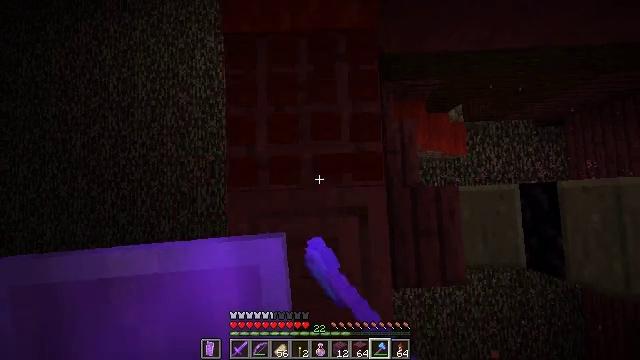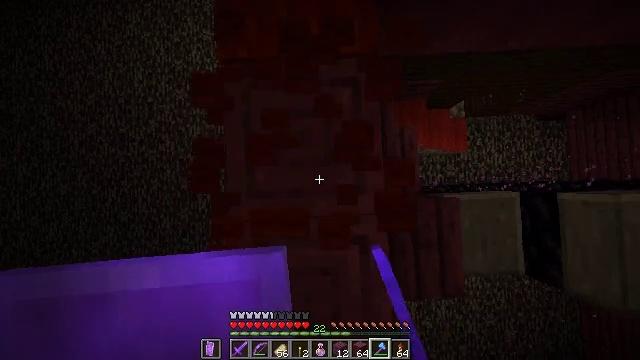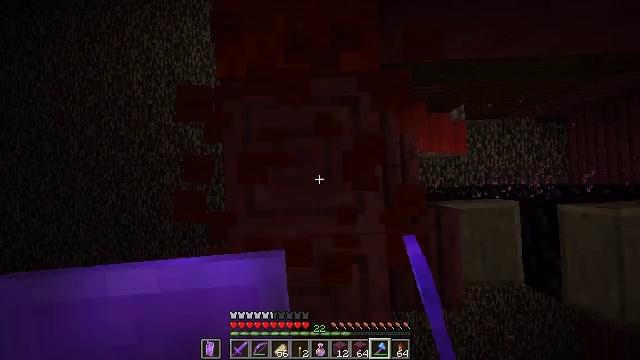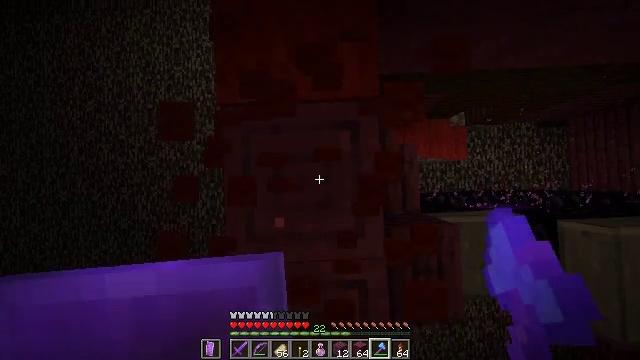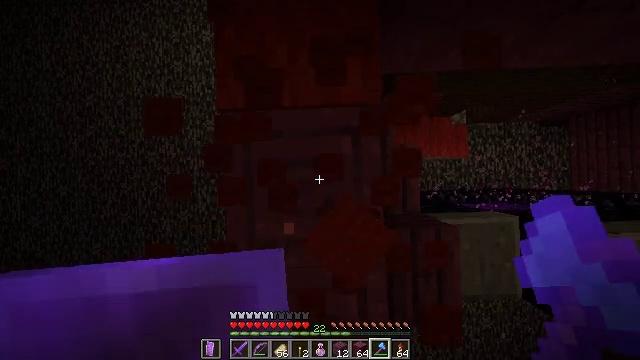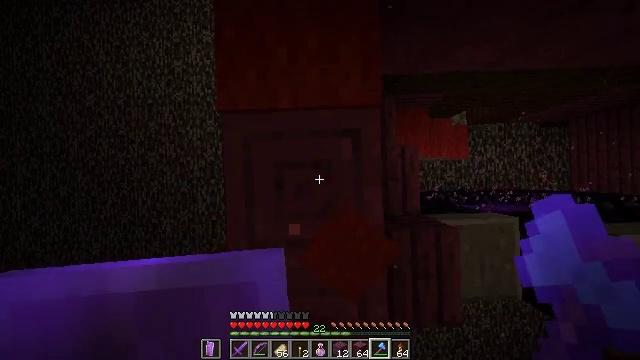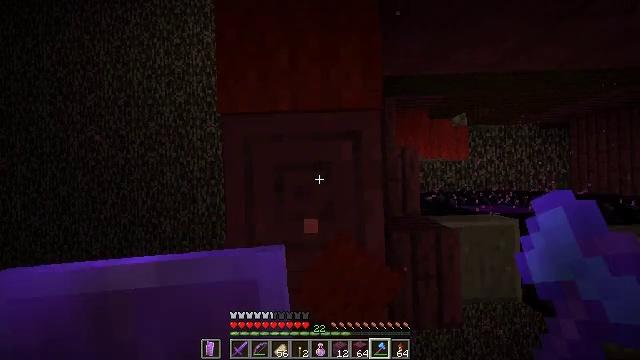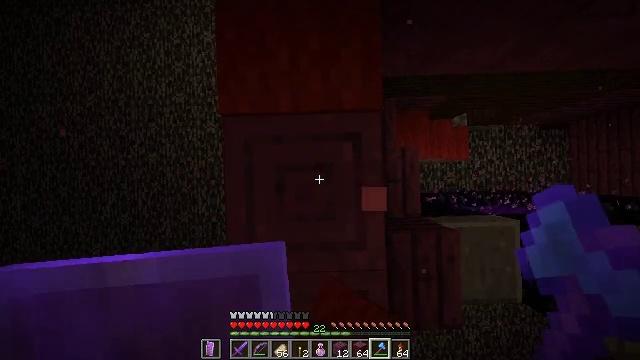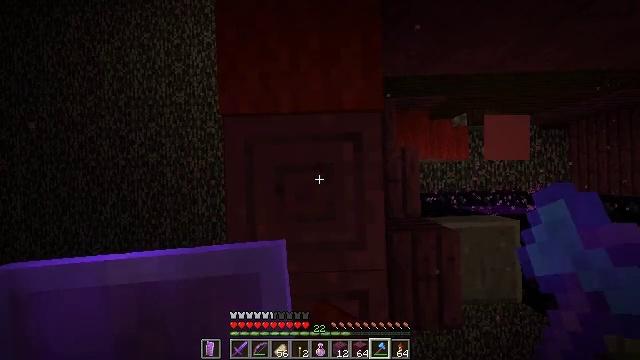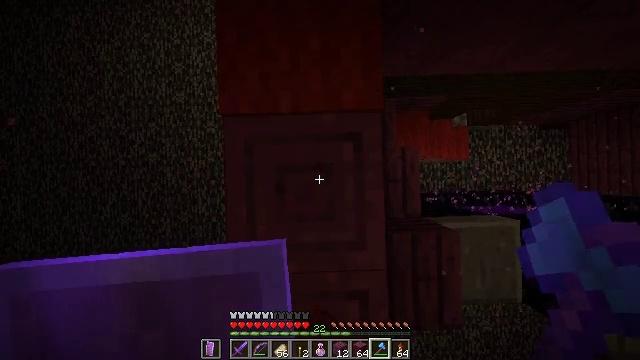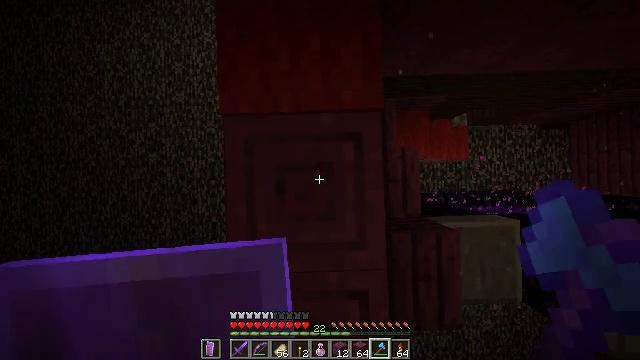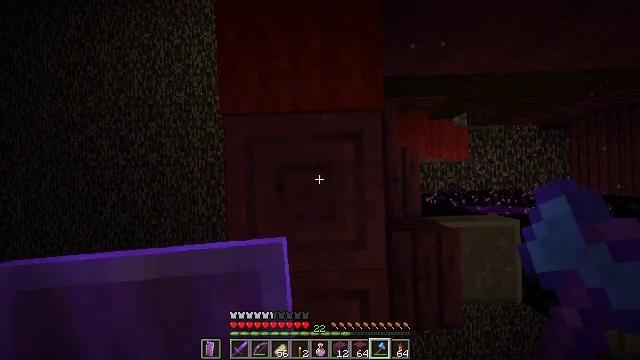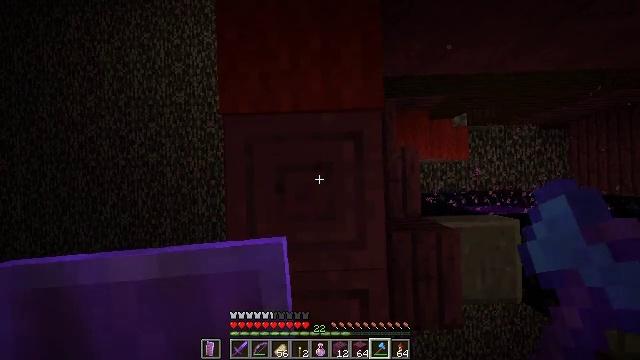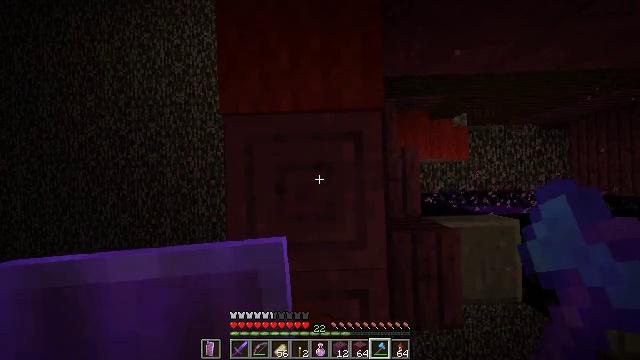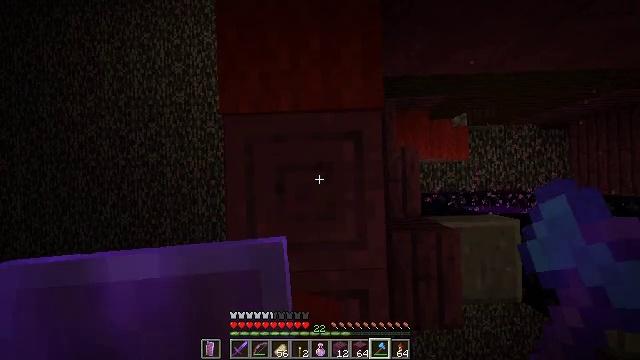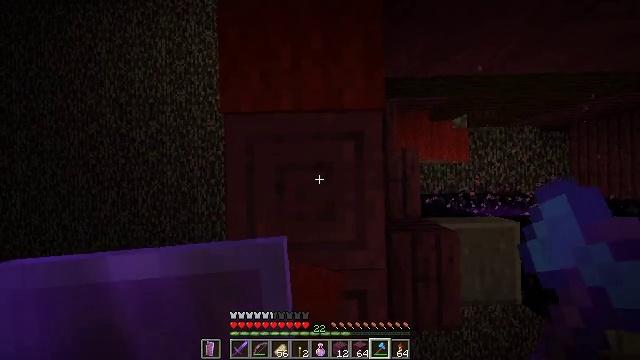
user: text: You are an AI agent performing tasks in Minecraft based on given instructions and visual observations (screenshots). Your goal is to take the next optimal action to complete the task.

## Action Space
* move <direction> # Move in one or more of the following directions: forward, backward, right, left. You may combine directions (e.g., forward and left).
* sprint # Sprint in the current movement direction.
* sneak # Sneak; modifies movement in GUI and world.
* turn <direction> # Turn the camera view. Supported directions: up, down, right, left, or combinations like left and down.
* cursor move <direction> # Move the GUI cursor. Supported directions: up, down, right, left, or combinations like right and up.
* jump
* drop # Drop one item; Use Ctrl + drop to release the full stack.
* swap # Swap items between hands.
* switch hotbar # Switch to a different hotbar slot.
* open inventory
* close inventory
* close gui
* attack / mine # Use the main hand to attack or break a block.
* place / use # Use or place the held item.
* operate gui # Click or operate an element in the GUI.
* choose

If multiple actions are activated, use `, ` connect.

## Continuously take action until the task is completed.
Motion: motion action
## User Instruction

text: Attack the red carpet to pick it up.
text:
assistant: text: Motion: move forward, turn down
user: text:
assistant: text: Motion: move forward
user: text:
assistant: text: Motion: no_op
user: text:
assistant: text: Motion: turn down
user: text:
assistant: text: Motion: turn down
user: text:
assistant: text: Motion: no_op
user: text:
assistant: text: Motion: no_op
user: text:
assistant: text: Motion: no_op
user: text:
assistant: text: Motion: no_op
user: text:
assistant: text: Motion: no_op
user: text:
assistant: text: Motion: no_op
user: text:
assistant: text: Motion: no_op
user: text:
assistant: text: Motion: no_op
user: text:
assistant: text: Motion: no_op
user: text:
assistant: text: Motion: no_op
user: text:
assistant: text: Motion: no_op
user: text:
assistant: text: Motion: no_op
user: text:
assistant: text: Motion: move forward
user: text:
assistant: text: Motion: move forward
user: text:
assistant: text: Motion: move forward
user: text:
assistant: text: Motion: move forward
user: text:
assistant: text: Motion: no_op
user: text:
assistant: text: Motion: no_op
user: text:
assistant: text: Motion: no_op
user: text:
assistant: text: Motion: no_op
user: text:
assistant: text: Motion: no_op
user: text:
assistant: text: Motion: no_op
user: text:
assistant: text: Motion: no_op
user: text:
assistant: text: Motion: attack / mine
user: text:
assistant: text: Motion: attack / mine